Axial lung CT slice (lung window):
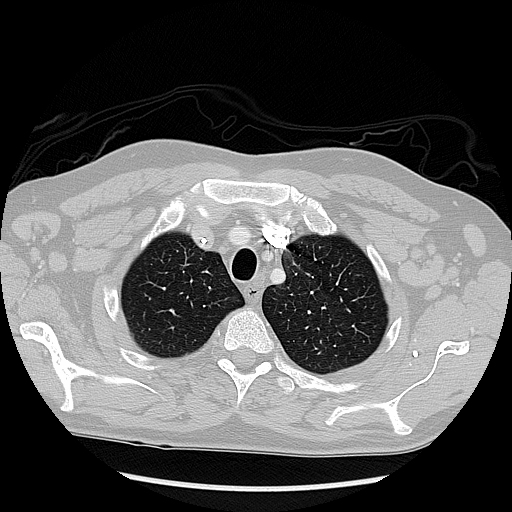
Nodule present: no